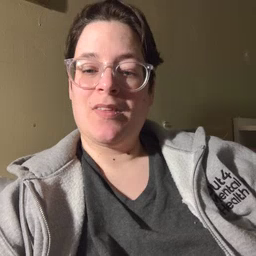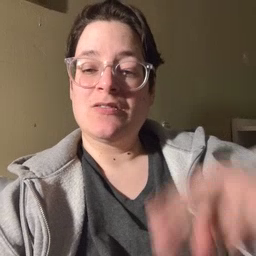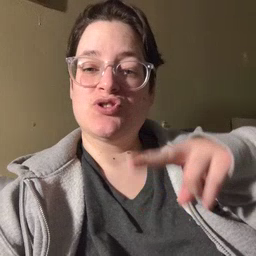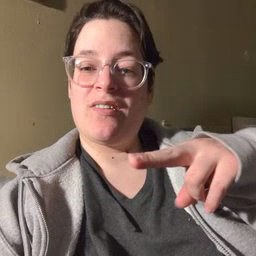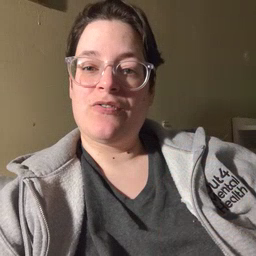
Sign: chair